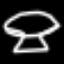
Label: mushroom